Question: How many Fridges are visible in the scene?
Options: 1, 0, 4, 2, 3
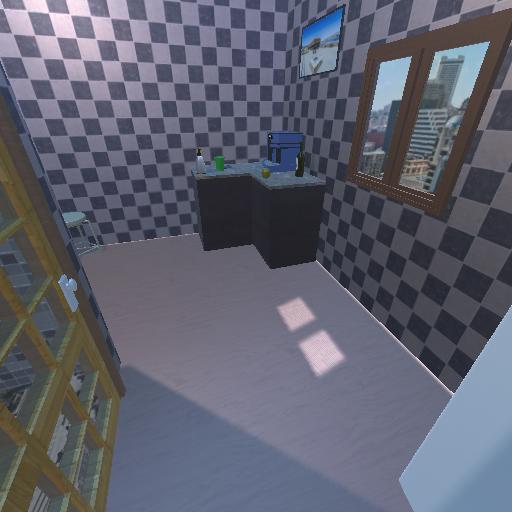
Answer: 1